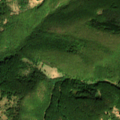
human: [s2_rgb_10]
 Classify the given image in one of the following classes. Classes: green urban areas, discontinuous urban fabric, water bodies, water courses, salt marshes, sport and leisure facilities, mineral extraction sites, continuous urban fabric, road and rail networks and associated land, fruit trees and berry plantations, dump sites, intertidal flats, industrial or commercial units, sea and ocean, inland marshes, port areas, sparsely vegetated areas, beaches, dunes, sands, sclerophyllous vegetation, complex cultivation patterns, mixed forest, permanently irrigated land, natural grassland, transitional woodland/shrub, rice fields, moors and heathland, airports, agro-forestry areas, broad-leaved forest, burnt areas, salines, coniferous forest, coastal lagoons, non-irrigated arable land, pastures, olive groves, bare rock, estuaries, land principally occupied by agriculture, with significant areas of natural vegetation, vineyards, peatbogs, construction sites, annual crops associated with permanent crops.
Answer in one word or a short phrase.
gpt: broad-leaved forest, coniferous forest, natural grassland, transitional woodland/shrub